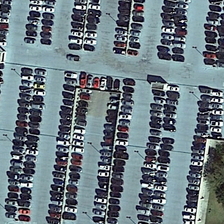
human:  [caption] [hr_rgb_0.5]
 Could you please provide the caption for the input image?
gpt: many cars are parked in a parking lot with several green trees .

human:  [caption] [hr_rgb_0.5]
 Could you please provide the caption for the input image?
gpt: many cars are parked in a parking lot with several green trees .

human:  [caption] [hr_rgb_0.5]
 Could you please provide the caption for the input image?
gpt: many cars are parked in a parking lot with several green trees .

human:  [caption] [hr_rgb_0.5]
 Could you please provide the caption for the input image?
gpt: many cars are parked in a parking lot with several green trees .

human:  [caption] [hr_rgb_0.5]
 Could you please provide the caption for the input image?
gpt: many cars are parked in a parking lot with several green trees .